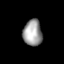
Tissue: lung
Cell type: Others
Senescence score: 0.556
Nuclear area (px): 485
Mean DAPI intensity: 157.132